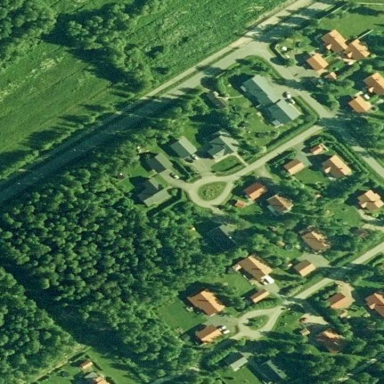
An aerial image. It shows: Residential area.